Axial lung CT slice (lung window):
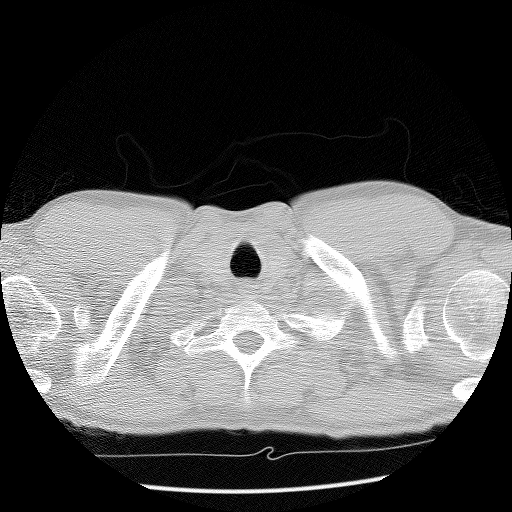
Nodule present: no